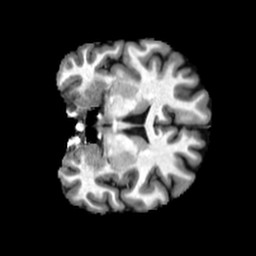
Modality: T1w
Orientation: coronal
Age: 25
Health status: healthy
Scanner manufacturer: philips
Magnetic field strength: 3 T
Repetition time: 0.007838 s
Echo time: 0.0036 s